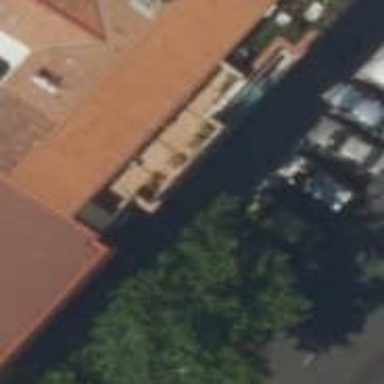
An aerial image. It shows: Restaurant.